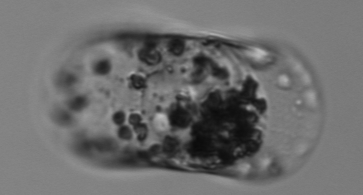
Label: Guinardia_flaccida